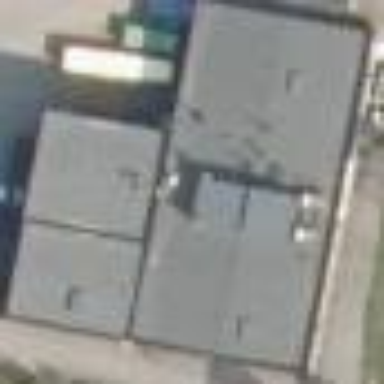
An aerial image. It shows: Industrial building.